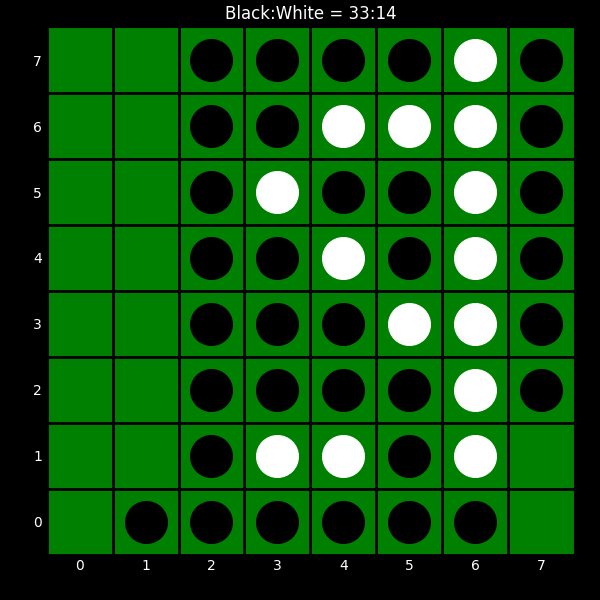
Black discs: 33
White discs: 14